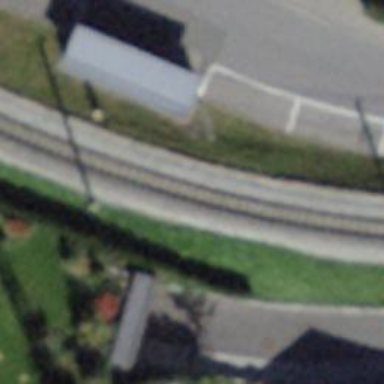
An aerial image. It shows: Narrow-gauge railway track electrified by contact line.